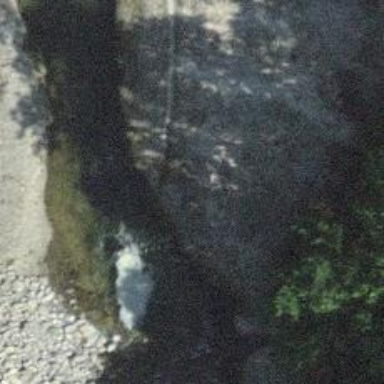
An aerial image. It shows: Scene showing whitewater egress.